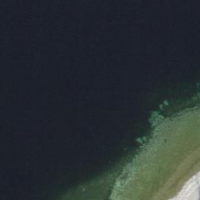
EUNIS habitat code: 14
Species observed at this site:
Cygnus olor